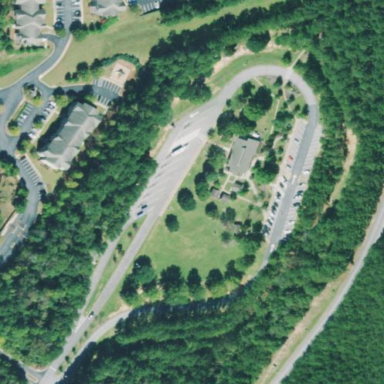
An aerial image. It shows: Rest area on the road.